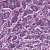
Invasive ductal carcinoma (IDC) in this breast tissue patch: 1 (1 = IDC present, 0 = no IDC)